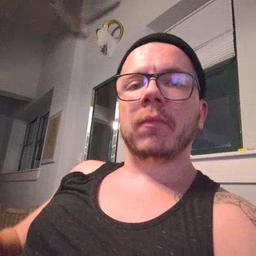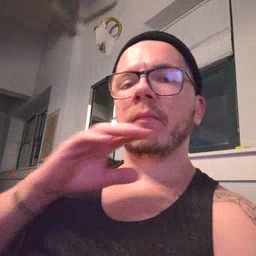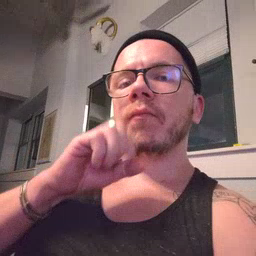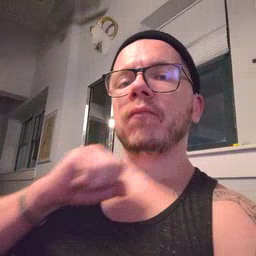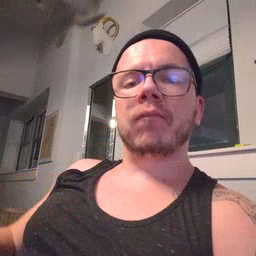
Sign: orange